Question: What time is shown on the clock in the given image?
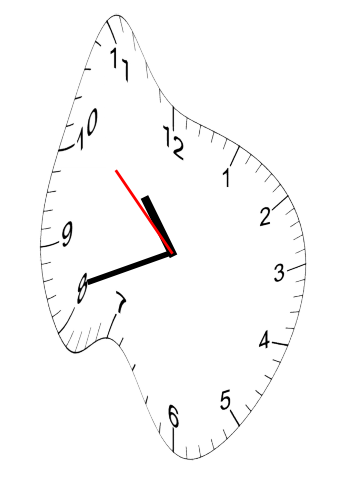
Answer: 10:41:52